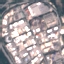
Land use / land cover: Industrial